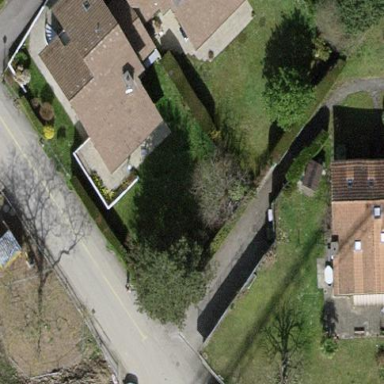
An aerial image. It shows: Garden surrounded by fence.